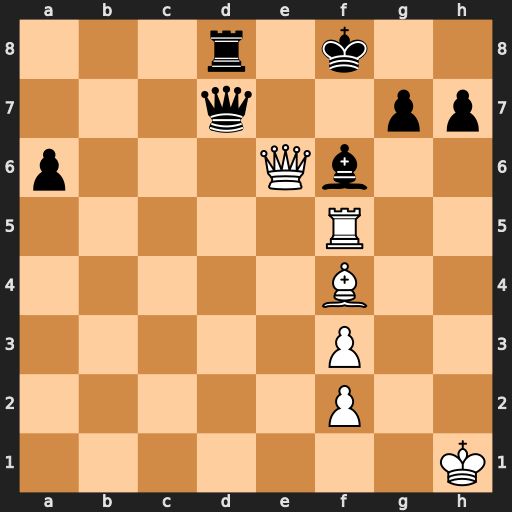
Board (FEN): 3r1k2/3q2pp/p3Qb2/5R2/5B2/5P2/5P2/7K
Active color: w
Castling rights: -
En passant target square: -
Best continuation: Rxf6+ gxf6 Bh6+